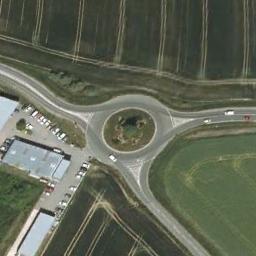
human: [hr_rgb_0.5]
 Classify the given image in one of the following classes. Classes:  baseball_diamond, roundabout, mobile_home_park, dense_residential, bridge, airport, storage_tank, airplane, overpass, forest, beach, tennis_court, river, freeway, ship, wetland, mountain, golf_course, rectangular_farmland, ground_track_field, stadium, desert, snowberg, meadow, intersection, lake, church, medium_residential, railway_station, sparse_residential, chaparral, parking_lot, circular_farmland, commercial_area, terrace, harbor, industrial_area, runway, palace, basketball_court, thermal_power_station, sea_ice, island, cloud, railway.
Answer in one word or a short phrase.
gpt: roundabout